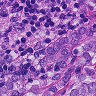
Metastatic tissue present: yes